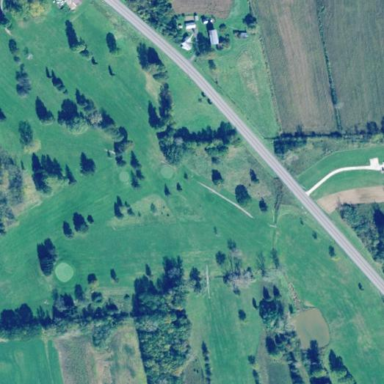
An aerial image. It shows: Golf course surrounded by greenery.